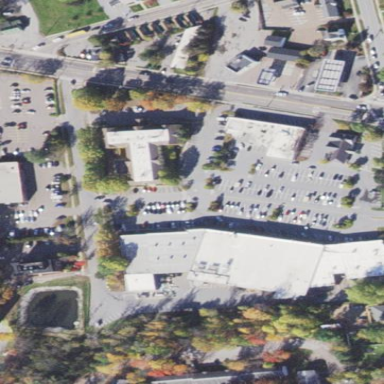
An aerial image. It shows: Parking area with concrete surface.